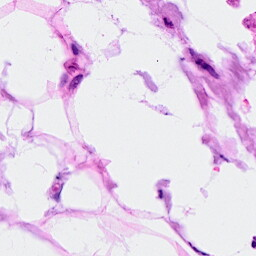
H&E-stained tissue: Breast